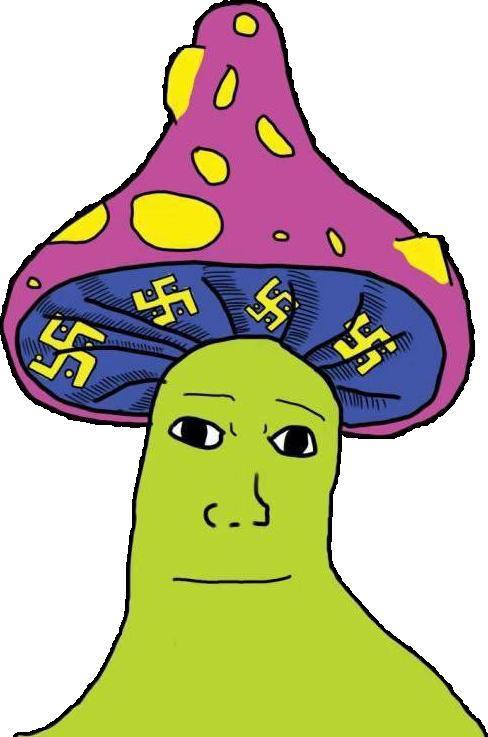
Label: 5_Shroomjak